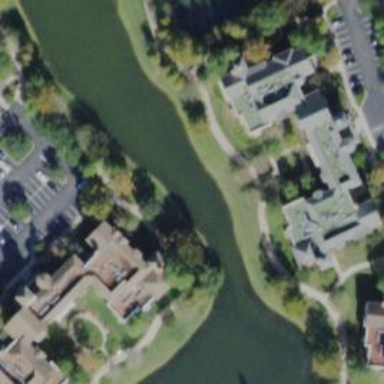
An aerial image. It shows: Hotel building.